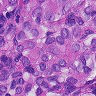
Metastatic tissue present: yes